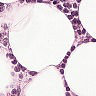
Metastatic tissue present: no